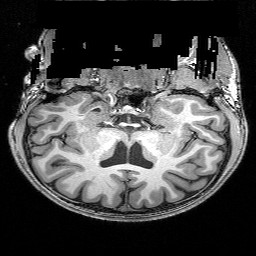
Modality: T1w
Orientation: sagittal
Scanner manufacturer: siemens
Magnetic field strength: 3 T
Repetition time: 0.02 s
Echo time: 0.005 s